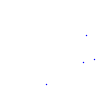
Particle: proton